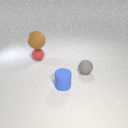
small red rubber sphere to the left of small gray rubber sphere